Question: I'm using Oracle 11G.
I've got the following table in the database:

I'd like to get the field "Value" for each most recent Id_Number.
For example, from the table above, I'd like to get the rows:
24/08 1 8
03/09 2 95
I managed to get the date and Id_Number for each most recent Id_Number using:
'''
select max(Date), Id_Number from table group by Id_Number
'''
But I don't see how I can get "Value". Can you guide me?
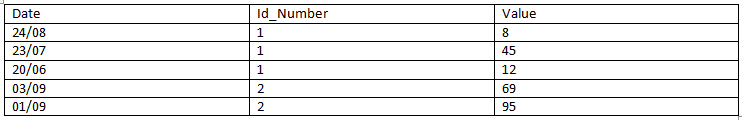
Answer: Here is what I consider a standard SQL solution:
'''
SELECT * FROM table t
WHERE NOT EXISTS
(SELECT * FROM table WHERE t.id_number = id_number AND date > t.date)
'''
You can look for questions with "First/Last record within a group" in title and you will find plenty other options.